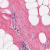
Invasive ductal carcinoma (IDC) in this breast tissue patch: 1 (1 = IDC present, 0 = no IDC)